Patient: sex F, age 54
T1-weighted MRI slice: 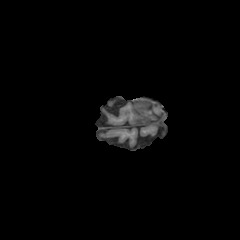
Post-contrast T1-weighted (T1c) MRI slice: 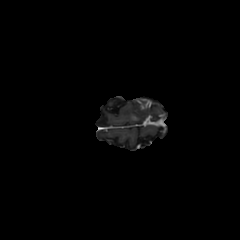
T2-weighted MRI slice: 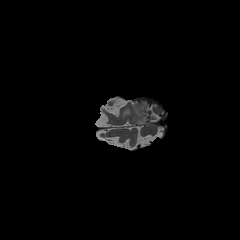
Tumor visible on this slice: yes
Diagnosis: Glioblastoma, IDH-wildtype
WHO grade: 4